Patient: sex M, age 52
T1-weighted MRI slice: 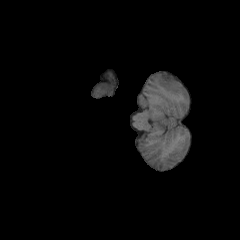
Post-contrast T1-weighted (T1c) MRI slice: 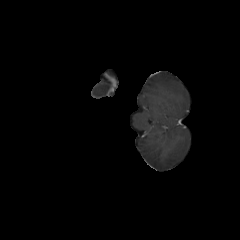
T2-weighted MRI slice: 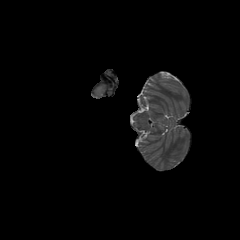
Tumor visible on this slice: no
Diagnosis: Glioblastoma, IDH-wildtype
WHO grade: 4